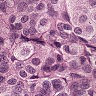
Metastatic tissue present: yes